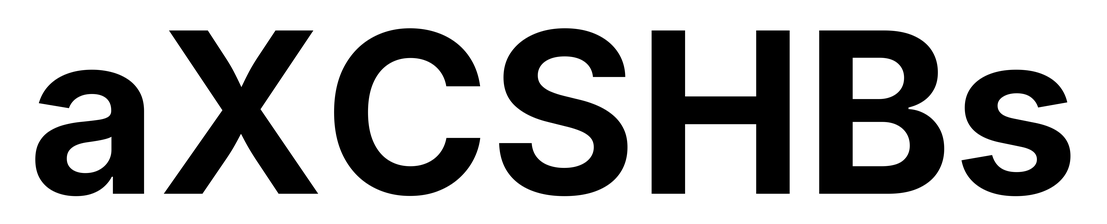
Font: Inter_Bold